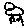
Label: bird